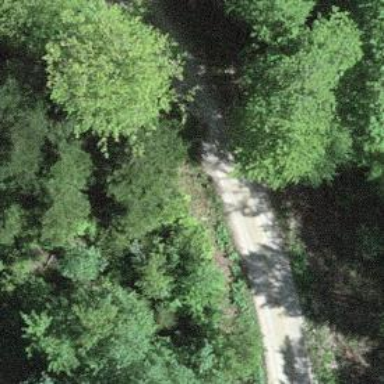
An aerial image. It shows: Well-maintained track road of grade 1.